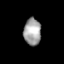
Tissue: skin
Cell type: Epithelial cells
Senescence score: 0.2645
Nuclear area (px): 454
Mean DAPI intensity: 162.674